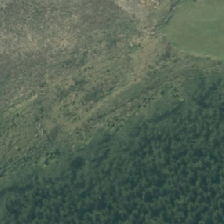
Land cover: low_producing_grassland